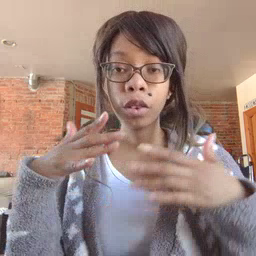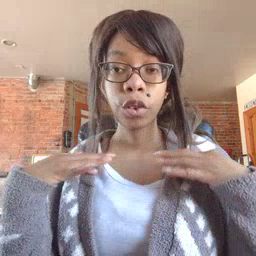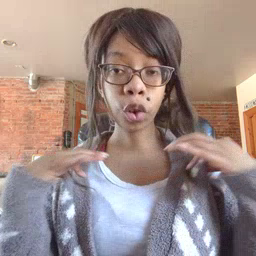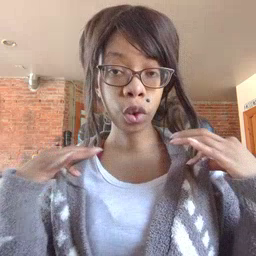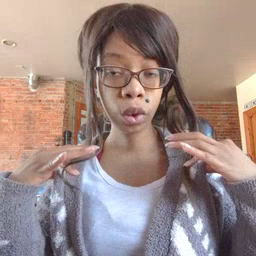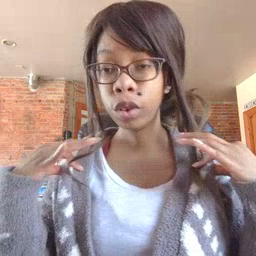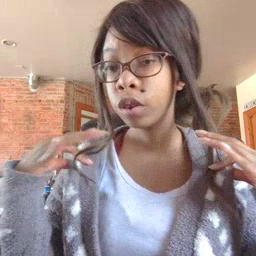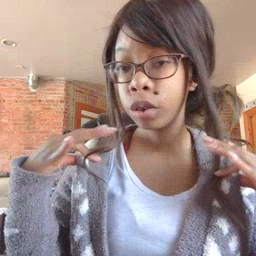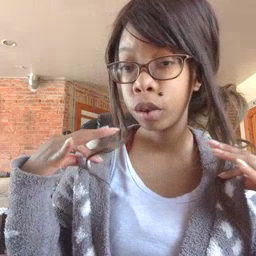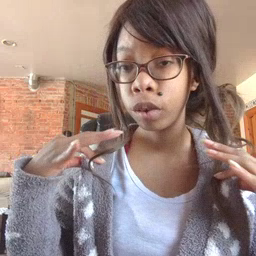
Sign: shirt